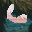
Label: 6